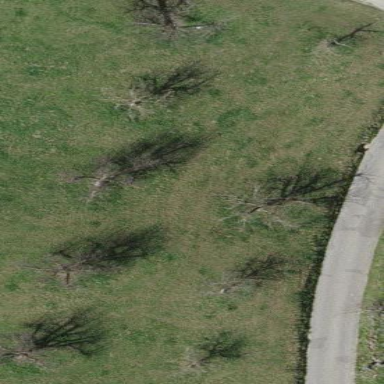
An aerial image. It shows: Orchard.